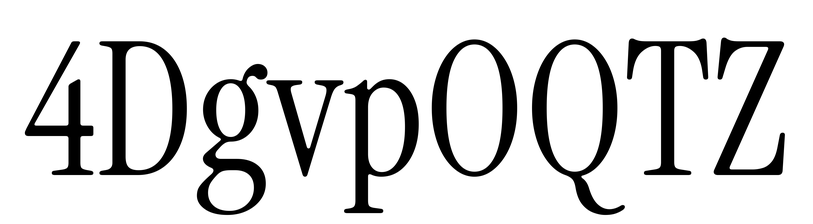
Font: InstrumentSerif-Regular